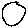
Label: circle